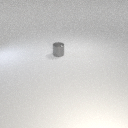
small gray metal cylinder